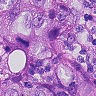
Metastatic tissue present: yes